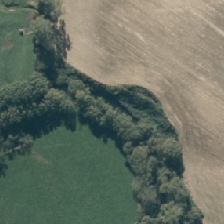
Land cover: deciduous_hardwood